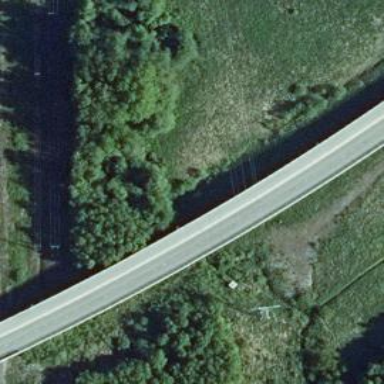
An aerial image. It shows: Man-made bridge.